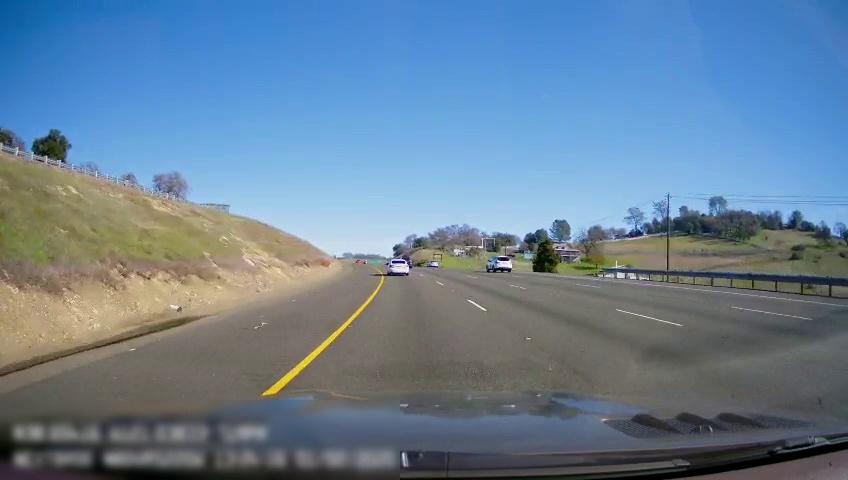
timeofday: Day
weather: Sunny
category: Drivable Space
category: Vehicles | Car
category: Vehicles | SUV
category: Vehicles | SUV
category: Vehicles | Car
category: Lanes | Current Lane
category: Lanes | Current Lane
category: Lanes | Alternate Lane
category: Lanes | Alternate Lane
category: Lanes | Alternate Lane